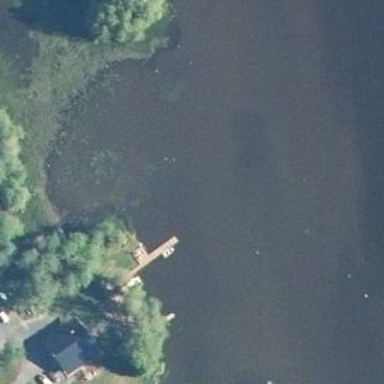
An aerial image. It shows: Man-made pier.